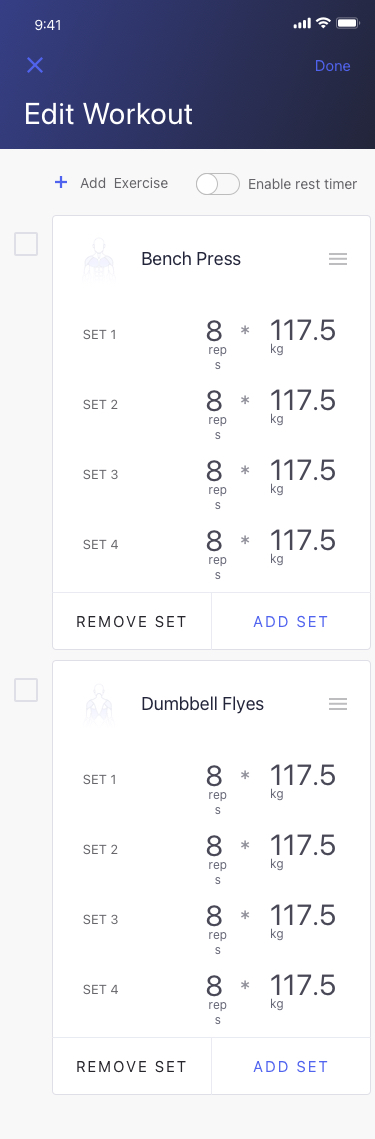
Text in this UI design:
Add  Exercise
Enable rest timer